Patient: sex M, age 24
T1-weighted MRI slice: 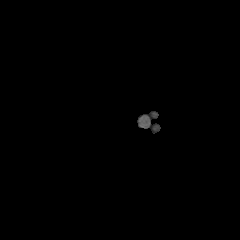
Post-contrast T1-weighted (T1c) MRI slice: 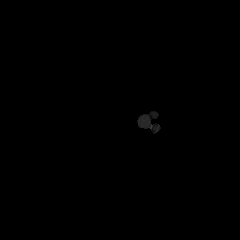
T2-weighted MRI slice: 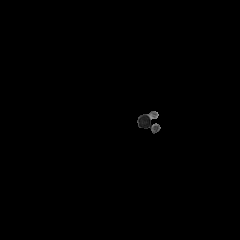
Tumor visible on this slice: no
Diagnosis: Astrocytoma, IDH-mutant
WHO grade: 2